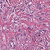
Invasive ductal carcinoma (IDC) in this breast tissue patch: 1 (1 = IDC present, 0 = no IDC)